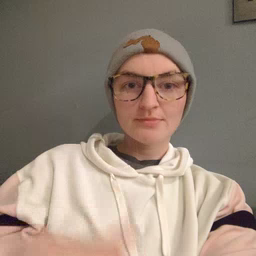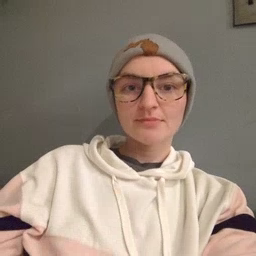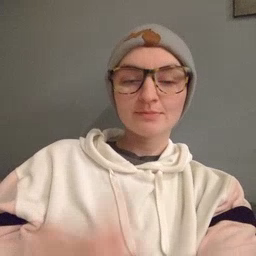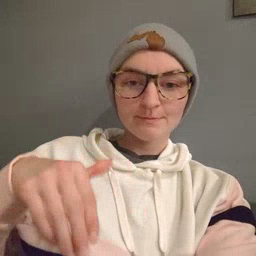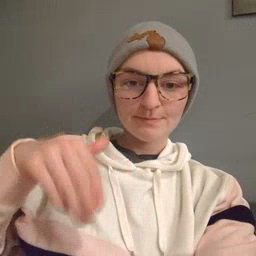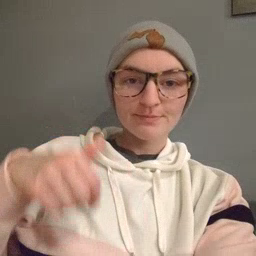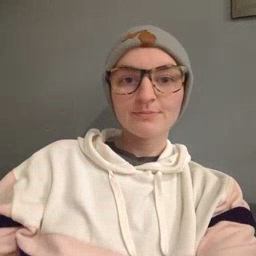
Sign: jeans